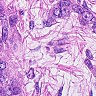
Metastatic tissue present: yes